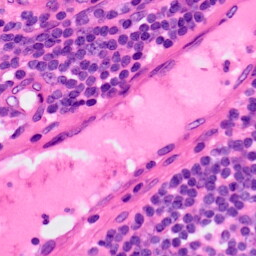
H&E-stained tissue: Lung